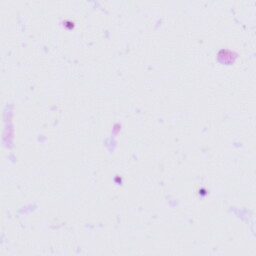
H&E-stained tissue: Tonsil